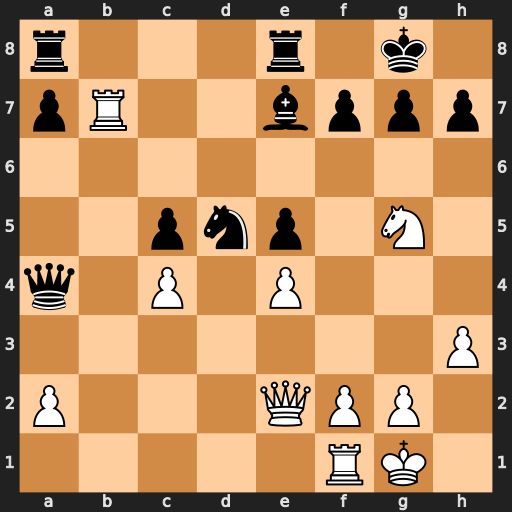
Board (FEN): r3r1k1/pR2bppp/8/2pnp1N1/q1P1P3/7P/P3QPP1/5RK1
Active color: w
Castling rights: -
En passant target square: -
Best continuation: Qh5 Nf6 Qxf7+